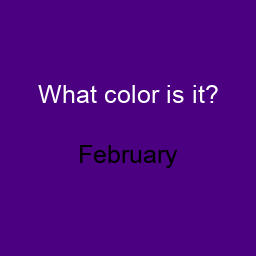
Color: black
Background color: indigo
Question text color: white